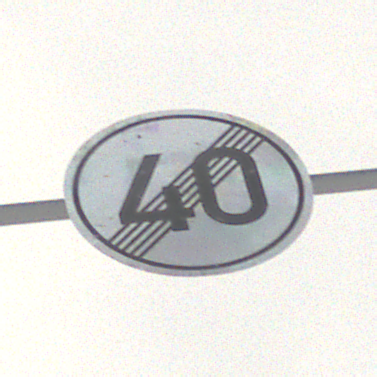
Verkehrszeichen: EndeGeschwindigkeit40
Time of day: MorningAfternoon
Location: Outdoor (Nature)
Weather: Overcast
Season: Winter
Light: Natural